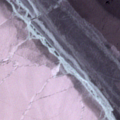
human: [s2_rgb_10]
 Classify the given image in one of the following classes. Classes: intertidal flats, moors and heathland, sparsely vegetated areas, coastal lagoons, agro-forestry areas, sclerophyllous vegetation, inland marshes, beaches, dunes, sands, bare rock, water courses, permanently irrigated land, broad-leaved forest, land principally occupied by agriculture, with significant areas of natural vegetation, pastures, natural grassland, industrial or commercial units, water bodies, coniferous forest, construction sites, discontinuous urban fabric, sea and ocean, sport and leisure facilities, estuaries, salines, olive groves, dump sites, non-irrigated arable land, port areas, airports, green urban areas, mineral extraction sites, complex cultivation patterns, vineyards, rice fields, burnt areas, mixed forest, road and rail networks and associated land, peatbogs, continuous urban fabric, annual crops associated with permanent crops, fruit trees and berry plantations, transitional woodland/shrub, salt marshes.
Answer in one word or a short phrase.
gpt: sea and ocean